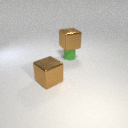
small green rubber cylinder to the right of large brown metal cube